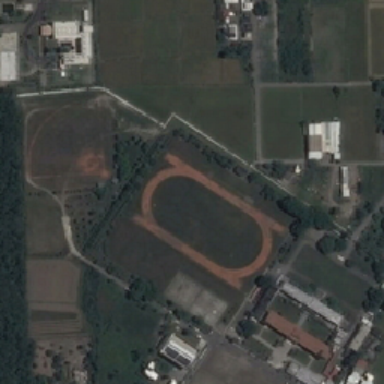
The playground and playground playground are scattered in the pasture at the resort .